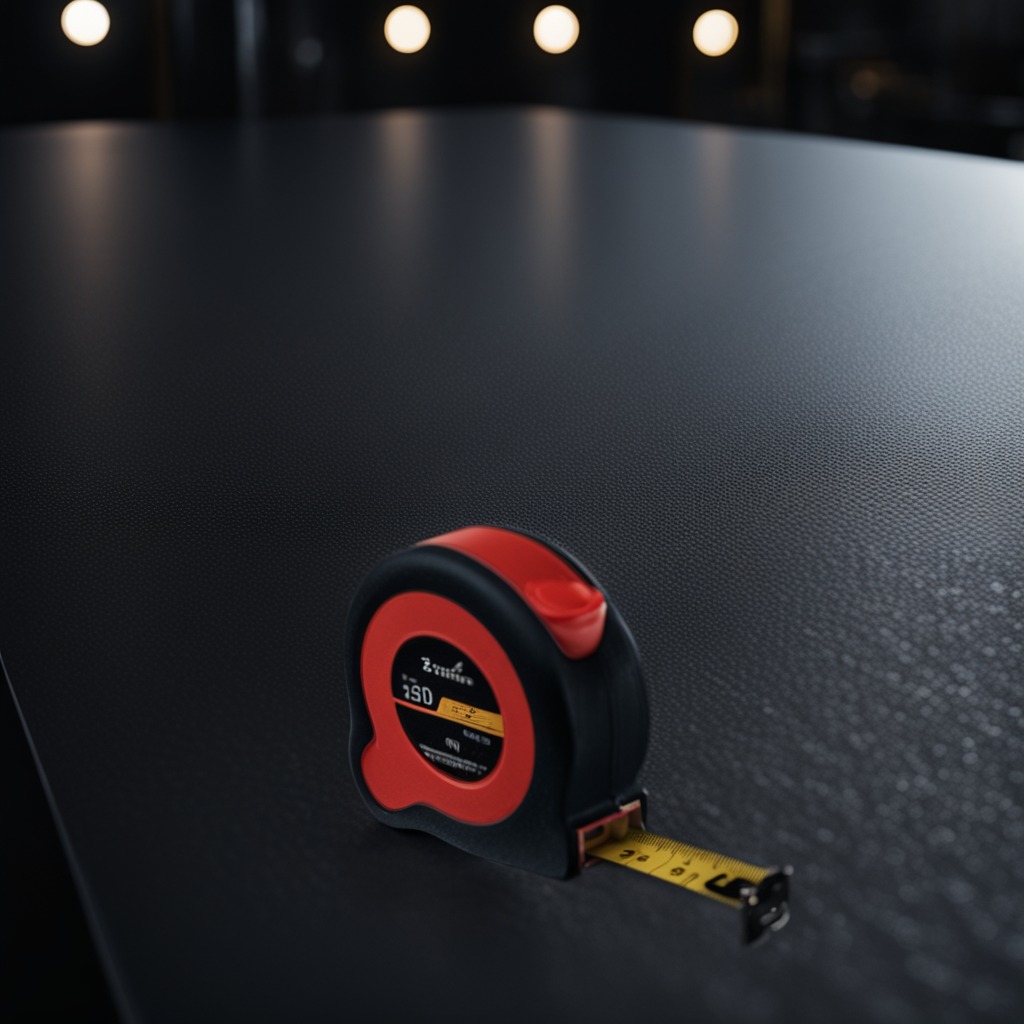
A measuring tape lies on the clean granite tabletop inside a workshop at night dim ambient light soft shadows worn but beneath the mat